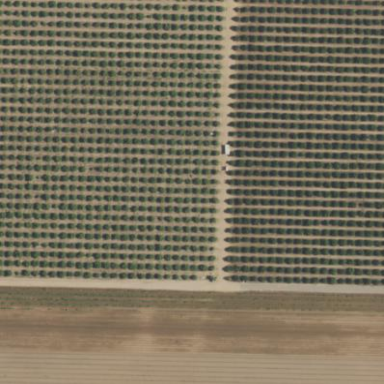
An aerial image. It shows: Orange orchard with rows of vibrant orange trees.